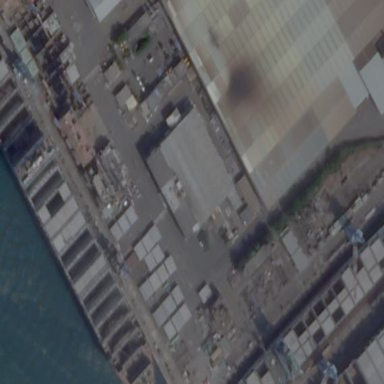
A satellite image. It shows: Industrial building.